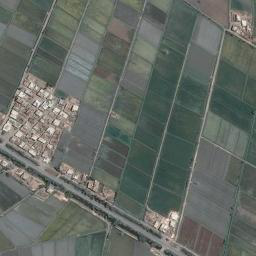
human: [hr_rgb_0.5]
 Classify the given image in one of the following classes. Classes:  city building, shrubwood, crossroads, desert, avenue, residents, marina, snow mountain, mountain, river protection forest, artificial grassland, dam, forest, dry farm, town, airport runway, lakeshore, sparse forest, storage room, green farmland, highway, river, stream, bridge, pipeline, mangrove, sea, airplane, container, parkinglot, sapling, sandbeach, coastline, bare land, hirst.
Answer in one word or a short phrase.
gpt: green farmland